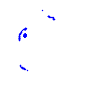
Particle: kaon